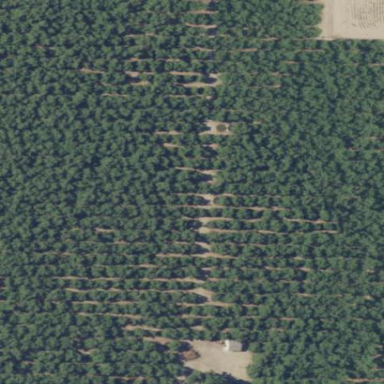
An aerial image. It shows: Orchard filled with walnut trees.